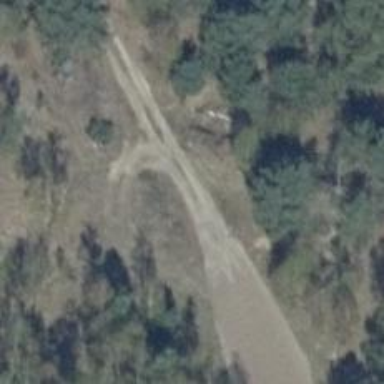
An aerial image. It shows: Dirt track road with grade 4 track type.